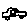
Label: car